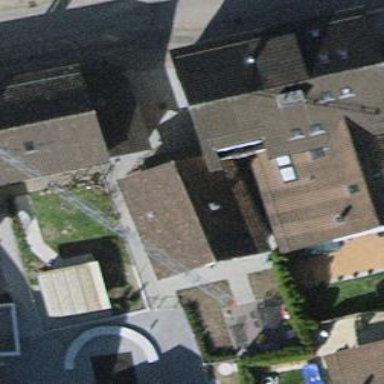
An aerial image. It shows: Image showing building with apartments.